На заводе воду в бутылках (см. рисунок) обезгаживают (извлекают растворенный воздух), газируют углекислым газом до насыщения при температуре $t_{1}=4 ^ \circ С$ и давлении $p_{1}=150~кПа$, а затем герметично закрывают и отправляют на склад, где температура воздуха согласно условиям хранения не превышает $t_{2}=35 ^ \circ С$.  Пренебрегая изменением объёма жидкости в бутылке, определите:
Минимальный объём надводной части $V_{0}$, если максимальное давление в бутылке при хранении $p_{2}=370~кПа$.
Уровень $x$, до которого на заводе наливают воду, соответствующий этому объёму. Масса воды в бутылке $m_{в}=2~кг$, молярная масса углекислого газа $\mu=44~г/моль$. Геометрические размеры бутылки: $d=3~см$, $b=10~см$, $h=27~см$, $H=30~см$, $D=13~см$. Примечание. Считайте, что растворимость газов $\sigma$ при постоянной температуре пропорциональна их парциальному давлению над жидкостью (закон Генри), а график зависимости растворимости углекислого газа в воде от температуры при его парциальном давлении $p_{0}=100~кПа$ дан на рисунке ниже. Парциальным давлением паров воды в данном диапазоне температур можно пренебречь. Растворимость $\sigma$~-~это масса газа (в граммах), растворённого в $1~кг$ жидкости.
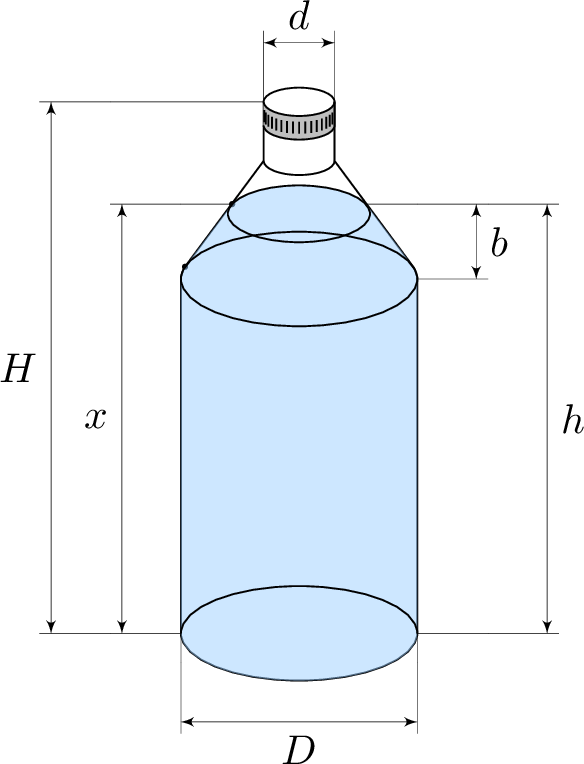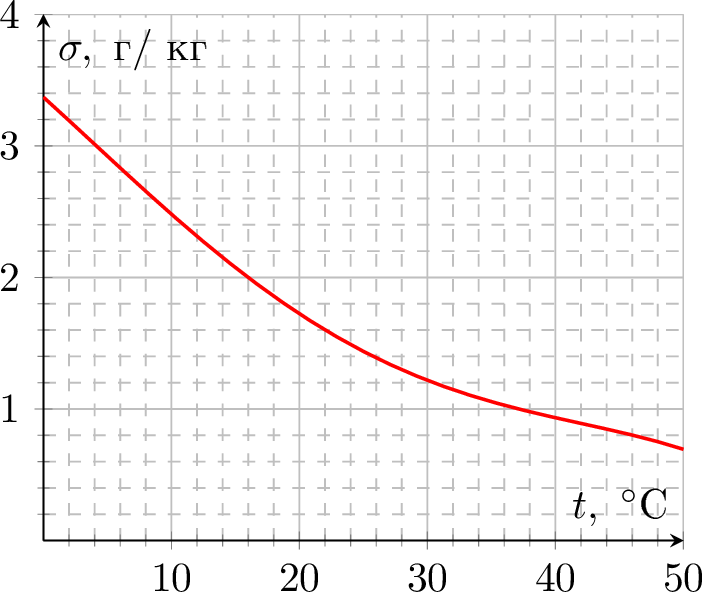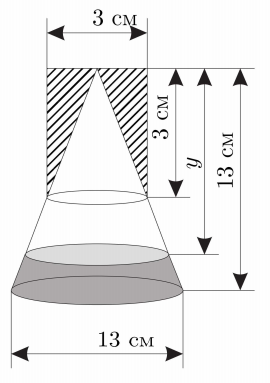
Минимальный объём надводной части $V_{0}$, если максимальное давление в бутылке при хранении $p_{2}=370~кПа$.
Решение: При увеличении температуры в объёме $V$ между поверхностью воды и крышкой увеличивается давление газа. Это происходит из-за уменьшения растворимости углекислого газа и его выхода из жидкости. В предельном случае при максимальной температуре $t_{2}$ внутри бутылки должно оказаться максимально допустимое давление $p_{2}$. Найдём массу углекислого газа, которая дополнительно окажется в объёме $V$ при повышении температуры с $t_{1}$ до $t_{2}$. Для этого определим растворимости углекислого газа при этих температурах, воспользовавшись графиком и законом Генри: $$ \sigma_{1}=\sigma_{1}^{\prime} \frac{p_{1}}{p_{0}} \approx 4.50~{г/кг}, \quad \sigma_{2}=\sigma_{2}^{\prime} \frac{p_{2}}{p_{0}} \approx 4.07~{г/кг}, $$ где $\sigma_{1}^{\prime}=3~{г/кг}$ и $\sigma_{2}^{\prime}=1.1~{г/кг}$ - растворимости при температурах $t_{1}$ и $t_{2}$ при атмосферном давлении, найденные из графика. Таким образом, из-за роста температуры в объёме $V$ масса углекислого газа увеличилась на $\Delta m=\left(\sigma_{1}-\sigma_{2}\right) m_{В}=0.86~г$. Также необходимо учесть массу $m_{1}$ углекислого газа, который находился над поверхностью воды при герметизации бутылки. Тогда общая масса углекислого газа равна $$ m_{2}=m_{1}+\Delta m=\frac{p_{1} V \mu}{R T_{1}}+\Delta m. $$ Давление углекислого газа в критическом случае равно $p_{2}$ : $$ p_{2} V=\frac{m_{2}}{\mu} R T_{2}=p_{1} V \frac{T_{2}}{T_{1}}+\frac{\Delta m}{\mu} R T_{2}. $$ Таким образом, минимальный надводный объём бутылки $$ V=\frac{\Delta m}{\mu} \frac{R T_{1} T_{2}}{p_{2} T_{1}-p_{1} T_{2}} \approx 250~см^{3}. $$ Объём $V$ складывается из верхнего цилиндрического объёма $V_{1}=\pi d^{2}(H-h) / 4 \approx$ $\approx 21.2~см^{3}$ и объема $V_{2}$ нижнего усечённого конуса (см. рисунок).  Для расчётов удобно разбить объём фигуры по-другому: объём $V_{к}$ конуса и объём $V_{0}$, оставшийся от цилиндра после изъятия конуса (на рисунке заштрихован): $$ V_{0}=21.2~см^{3}-\pi d^{2}(H-h) / 12 \approx 14.1~см^{3}. $$
Ответ: $$ V_{0}=21.2~см^{3}-\pi d^{2}(H-h) / 12 \approx 14.1~см^{3} $$

Уровень $x$, до которого на заводе наливают воду, соответствующий этому объёму.
Решение: Итак, $$ V=14.1~см^{3}+\frac{\pi y^{3}}{12} \approx 250~см^{3}, $$ откуда $y \approx 10~см$. Наконец, допустимый уровень жидкости: $$ x=H-y \approx 20~см. $$
Ответ: $$ x=H-y \approx 20~см. $$
Темы:
T, Термодинамика, Растворы, Всероссийские, Давление